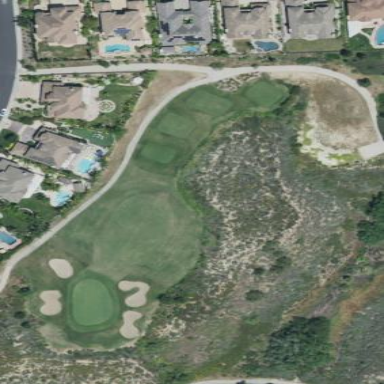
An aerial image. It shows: Rough area on grassy golf course.